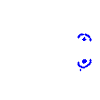
Particle: electron